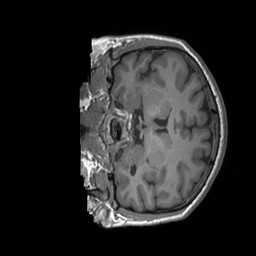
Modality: T1w
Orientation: coronal
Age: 38
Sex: male